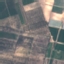
Label: PermanentCrop